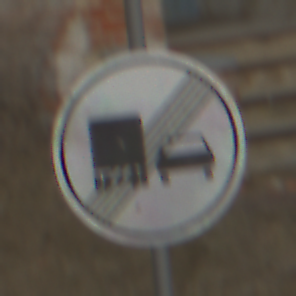
Verkehrszeichen: EndeUeberholverbotKraftfahrzeuge
Umgebung: Outdoor, Nature
Tageszeit: MorningAfternoon
Wetter: PartlyCloudy
Licht: Natural
Jahreszeit: Autumn
Kontrast: LowContrast